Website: walmart
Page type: delivery-shipping
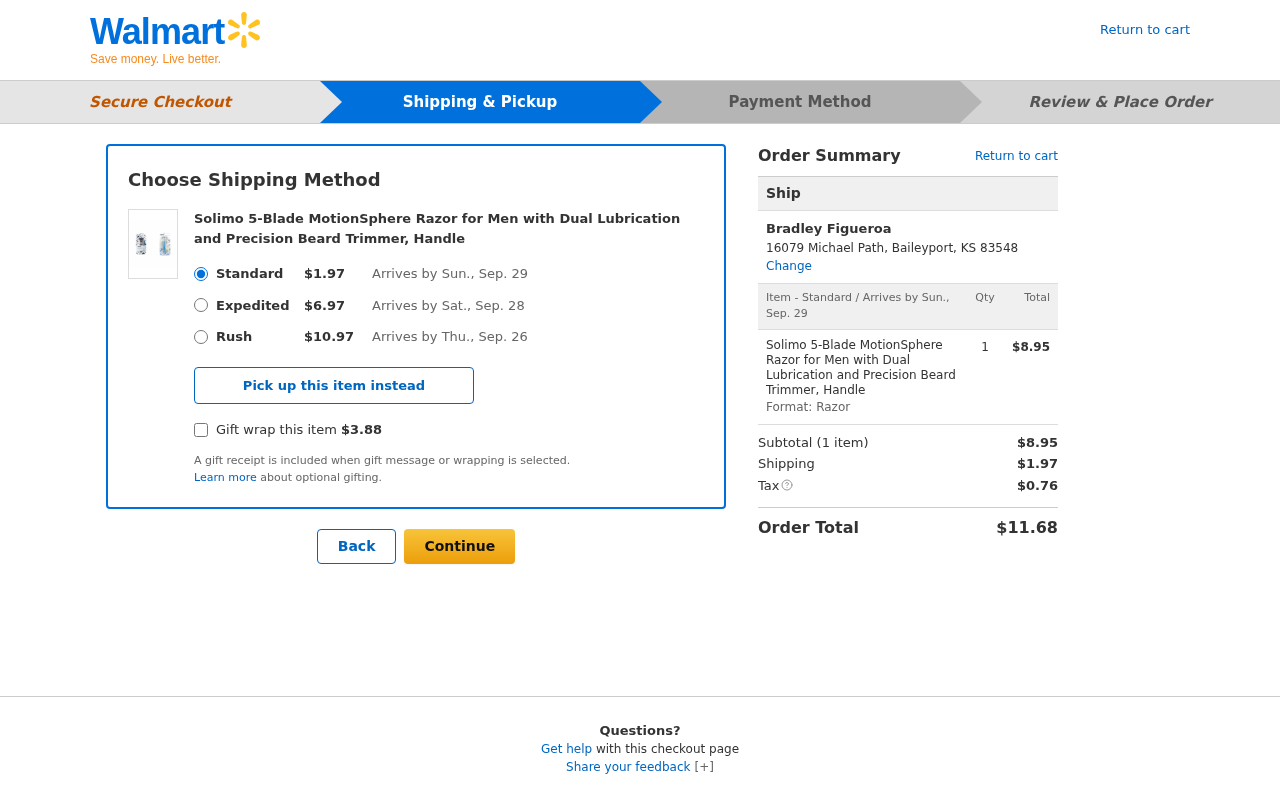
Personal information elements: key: PII_CITY_STATE_ZIP
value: Baileyport, KS 83548
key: PII_FULLNAME
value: Bradley Figueroa
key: PII_STREET
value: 16079 Michael Path
Product elements: key: PRODUCT1_ITEM_CATEGORY
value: Razor
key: PRODUCT1_NAME
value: Solimo 5-Blade MotionSphere Razor for Men with Dual Lubrication and Precision Beard Trimmer, Handle
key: PRODUCT1_PRICE
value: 8.95
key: PRODUCT1_QUANTITY
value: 1
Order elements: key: ORDER_SHIPPING_STANDARD
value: $1.97
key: ORDER_DELIVERY_DATE
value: Sun., Sep. 29
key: ORDER_SHIPPING_EXPEDITED
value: $6.97
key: ORDER_DELIVERY_EXPEDITED
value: Sat., Sep. 28
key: ORDER_SHIPPING_RUSH
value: $10.97
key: ORDER_DELIVERY_RUSH
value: Thu., Sep. 26
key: ORDER_GIFT_WRAP
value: $3.88
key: ORDER_DELIVERY_DATE2
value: Sun., Sep. 29
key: ORDER_NUM_ITEMS
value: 1
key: ORDER_SUBTOTAL
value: $8.95
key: ORDER_SHIPPING_COST
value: $1.97
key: ORDER_TAX
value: $0.76
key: ORDER_TOTAL
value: $11.68